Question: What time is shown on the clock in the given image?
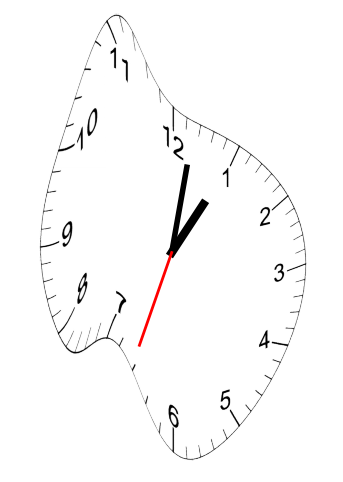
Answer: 01:01:33